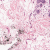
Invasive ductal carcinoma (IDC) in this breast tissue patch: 0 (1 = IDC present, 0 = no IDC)